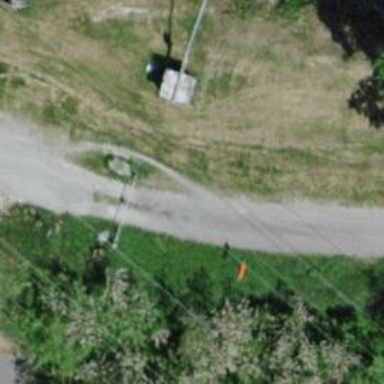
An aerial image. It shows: Lift gate barrier.